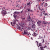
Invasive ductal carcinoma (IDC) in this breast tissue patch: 0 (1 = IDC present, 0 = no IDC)